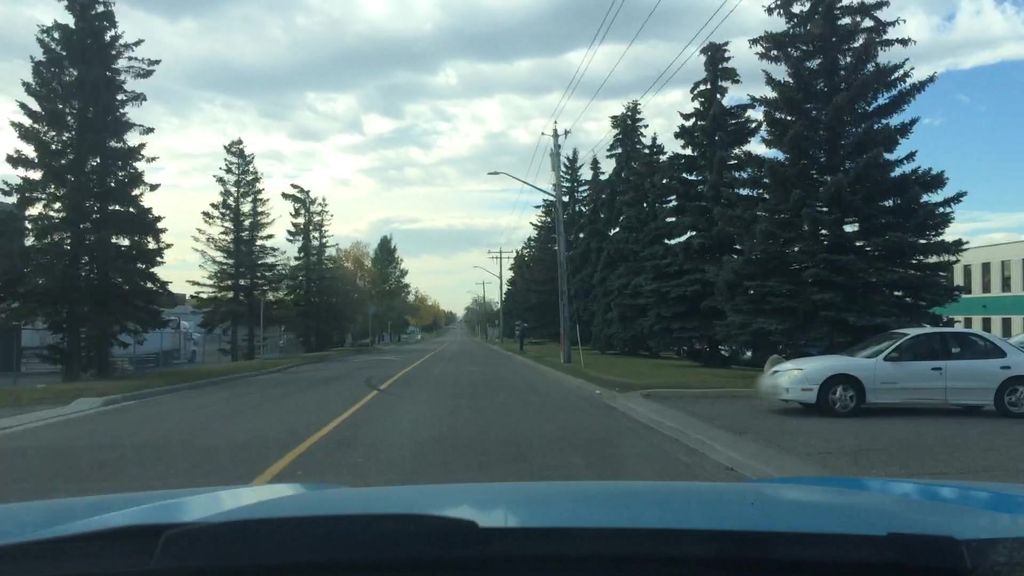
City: calgary